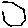
Label: hexagon